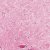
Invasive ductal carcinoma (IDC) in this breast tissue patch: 0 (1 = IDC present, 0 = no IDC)